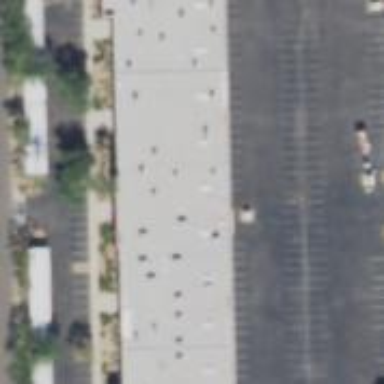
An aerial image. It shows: Parking area with asphalt surface.